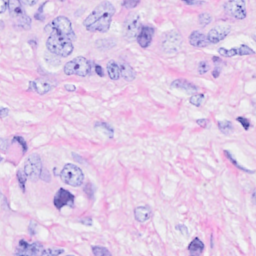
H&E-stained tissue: Breast